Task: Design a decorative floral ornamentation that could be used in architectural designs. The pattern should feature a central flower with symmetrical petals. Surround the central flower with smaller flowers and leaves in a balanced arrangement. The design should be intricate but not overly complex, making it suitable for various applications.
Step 1295:
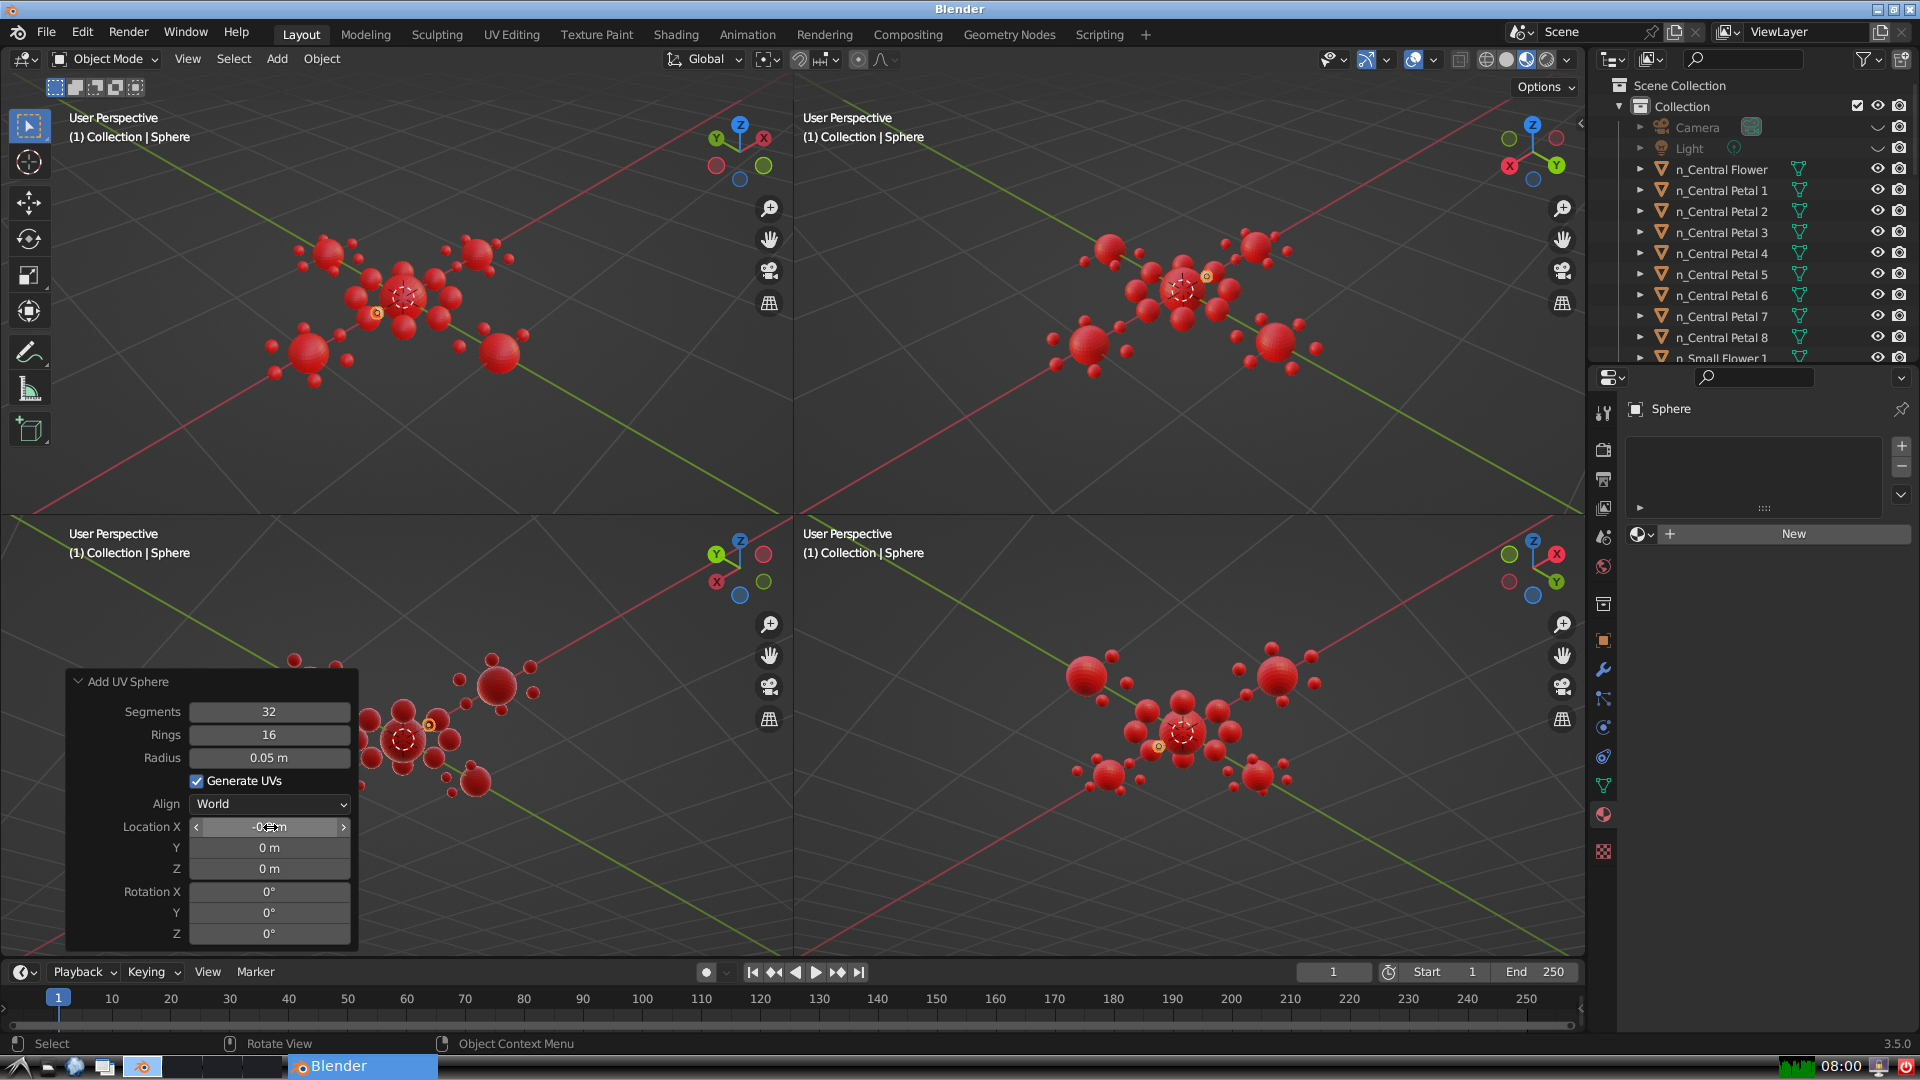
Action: {"mouse_move": [270, 849]}